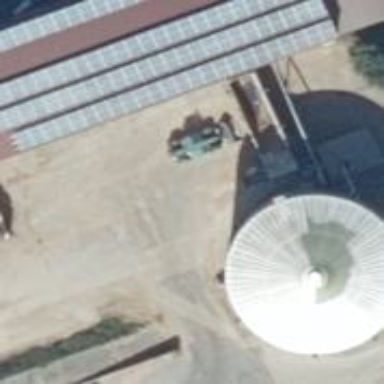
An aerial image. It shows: Storage tank that is man-made.